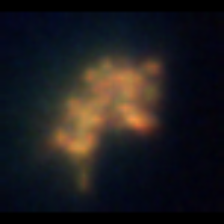
Taxon: Unknown_detritus
Group: Unknown